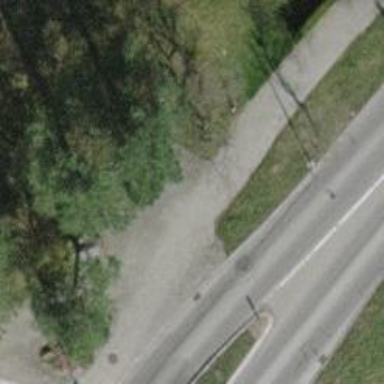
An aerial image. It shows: Brown bench.